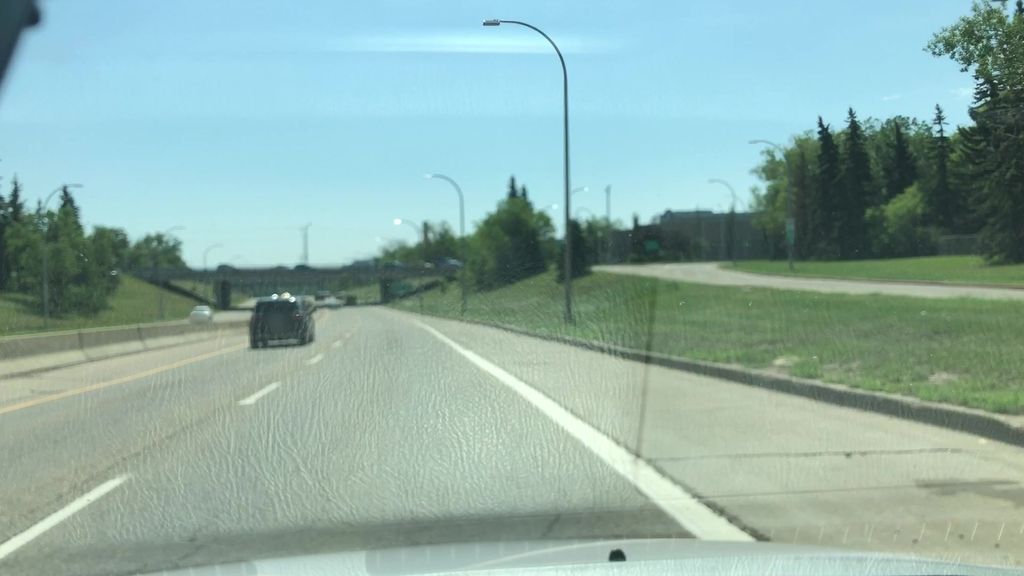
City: edmonton